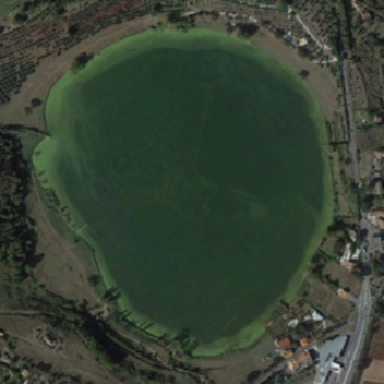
There is a lake in the neighborhood .